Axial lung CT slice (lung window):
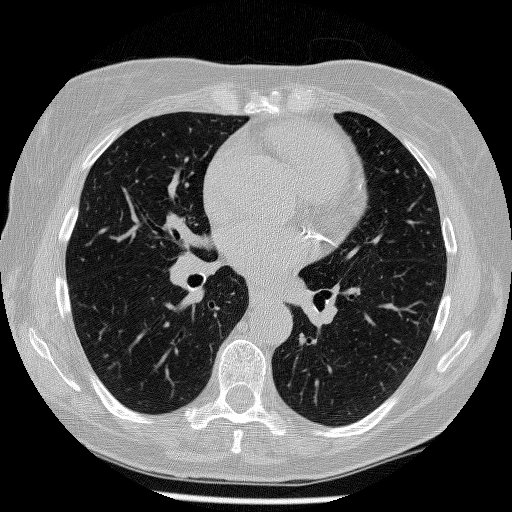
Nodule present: no